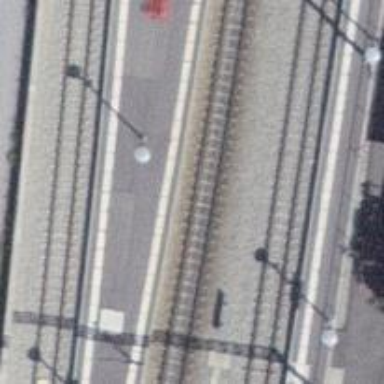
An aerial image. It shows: Narrow gauge railway with electrified contact lines.